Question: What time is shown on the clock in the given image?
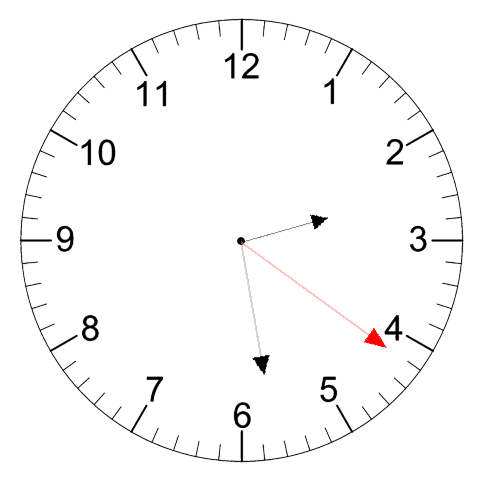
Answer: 02:28:21